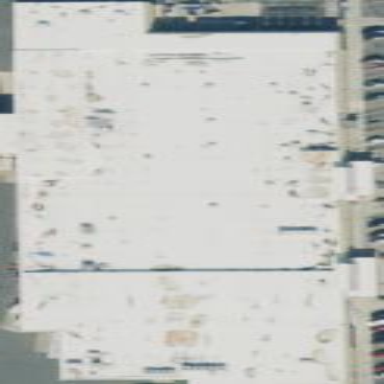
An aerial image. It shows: Retail building.